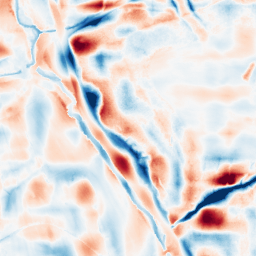
Category: wavelet
Decomposition family: wavelet_dwt
Decomposition parameters: wavelet: coif2
level: 5
Upsampling method: bspline
Upsampling parameters: scale: 4
Upsampling scale: 4